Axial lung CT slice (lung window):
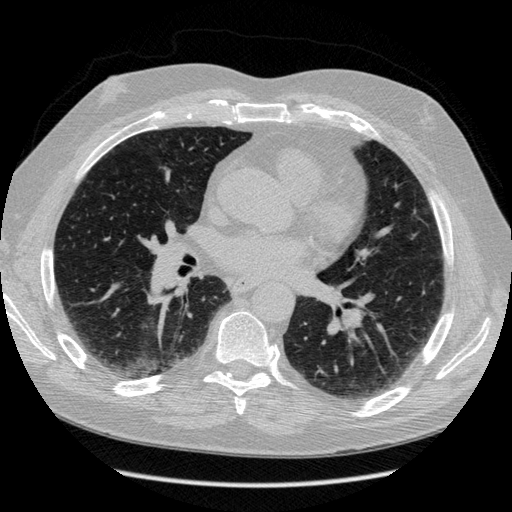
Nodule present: no